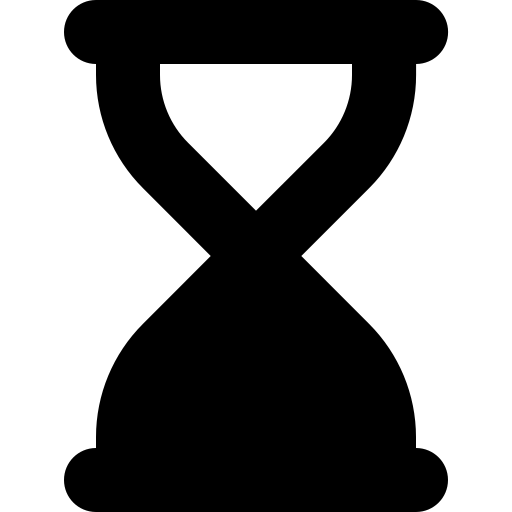
Tags: icon, FontAwesome, fa-icon, solid, hourglass, end